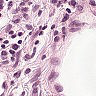
Metastatic tissue present: no